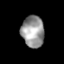
Tissue: lung
Cell type: Endothelial cells
Senescence score: 0.5419
Nuclear area (px): 693
Mean DAPI intensity: 153.678